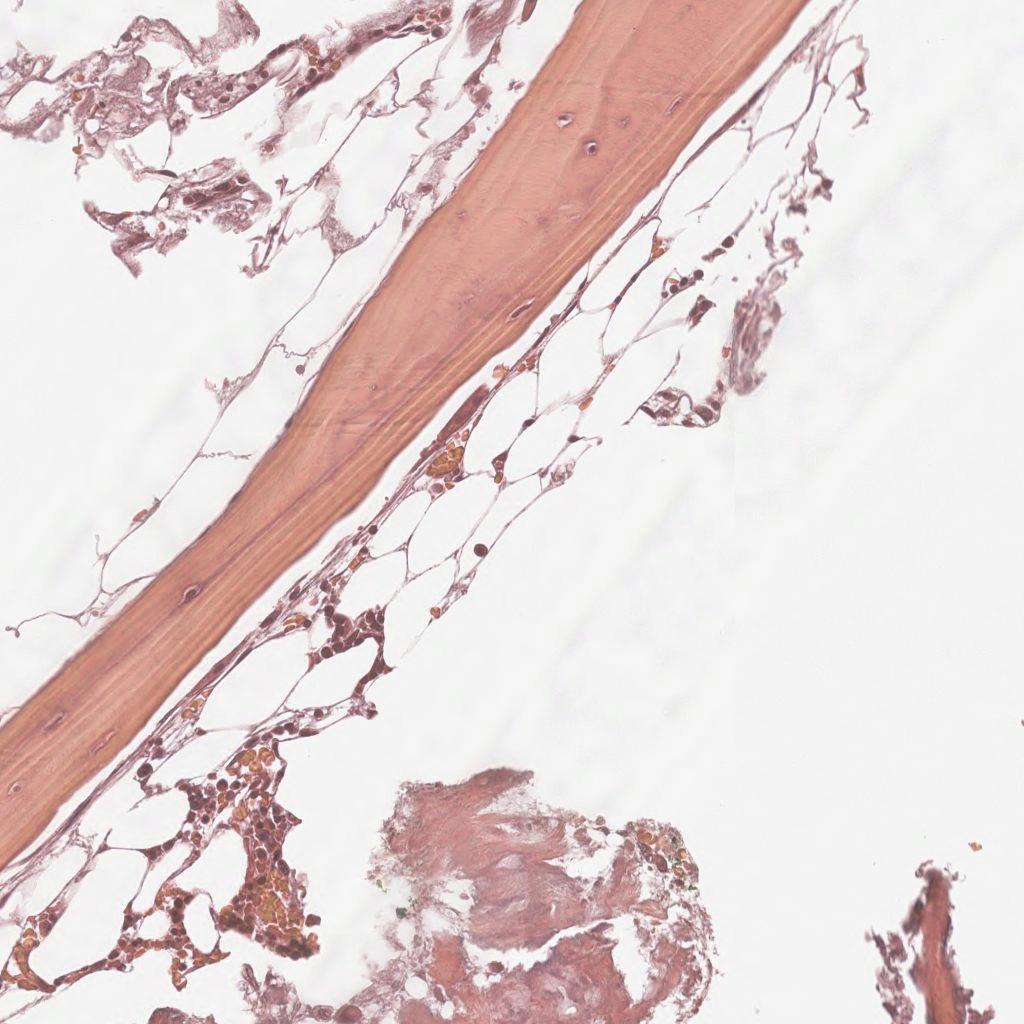
Label: Non-Tumor